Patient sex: M
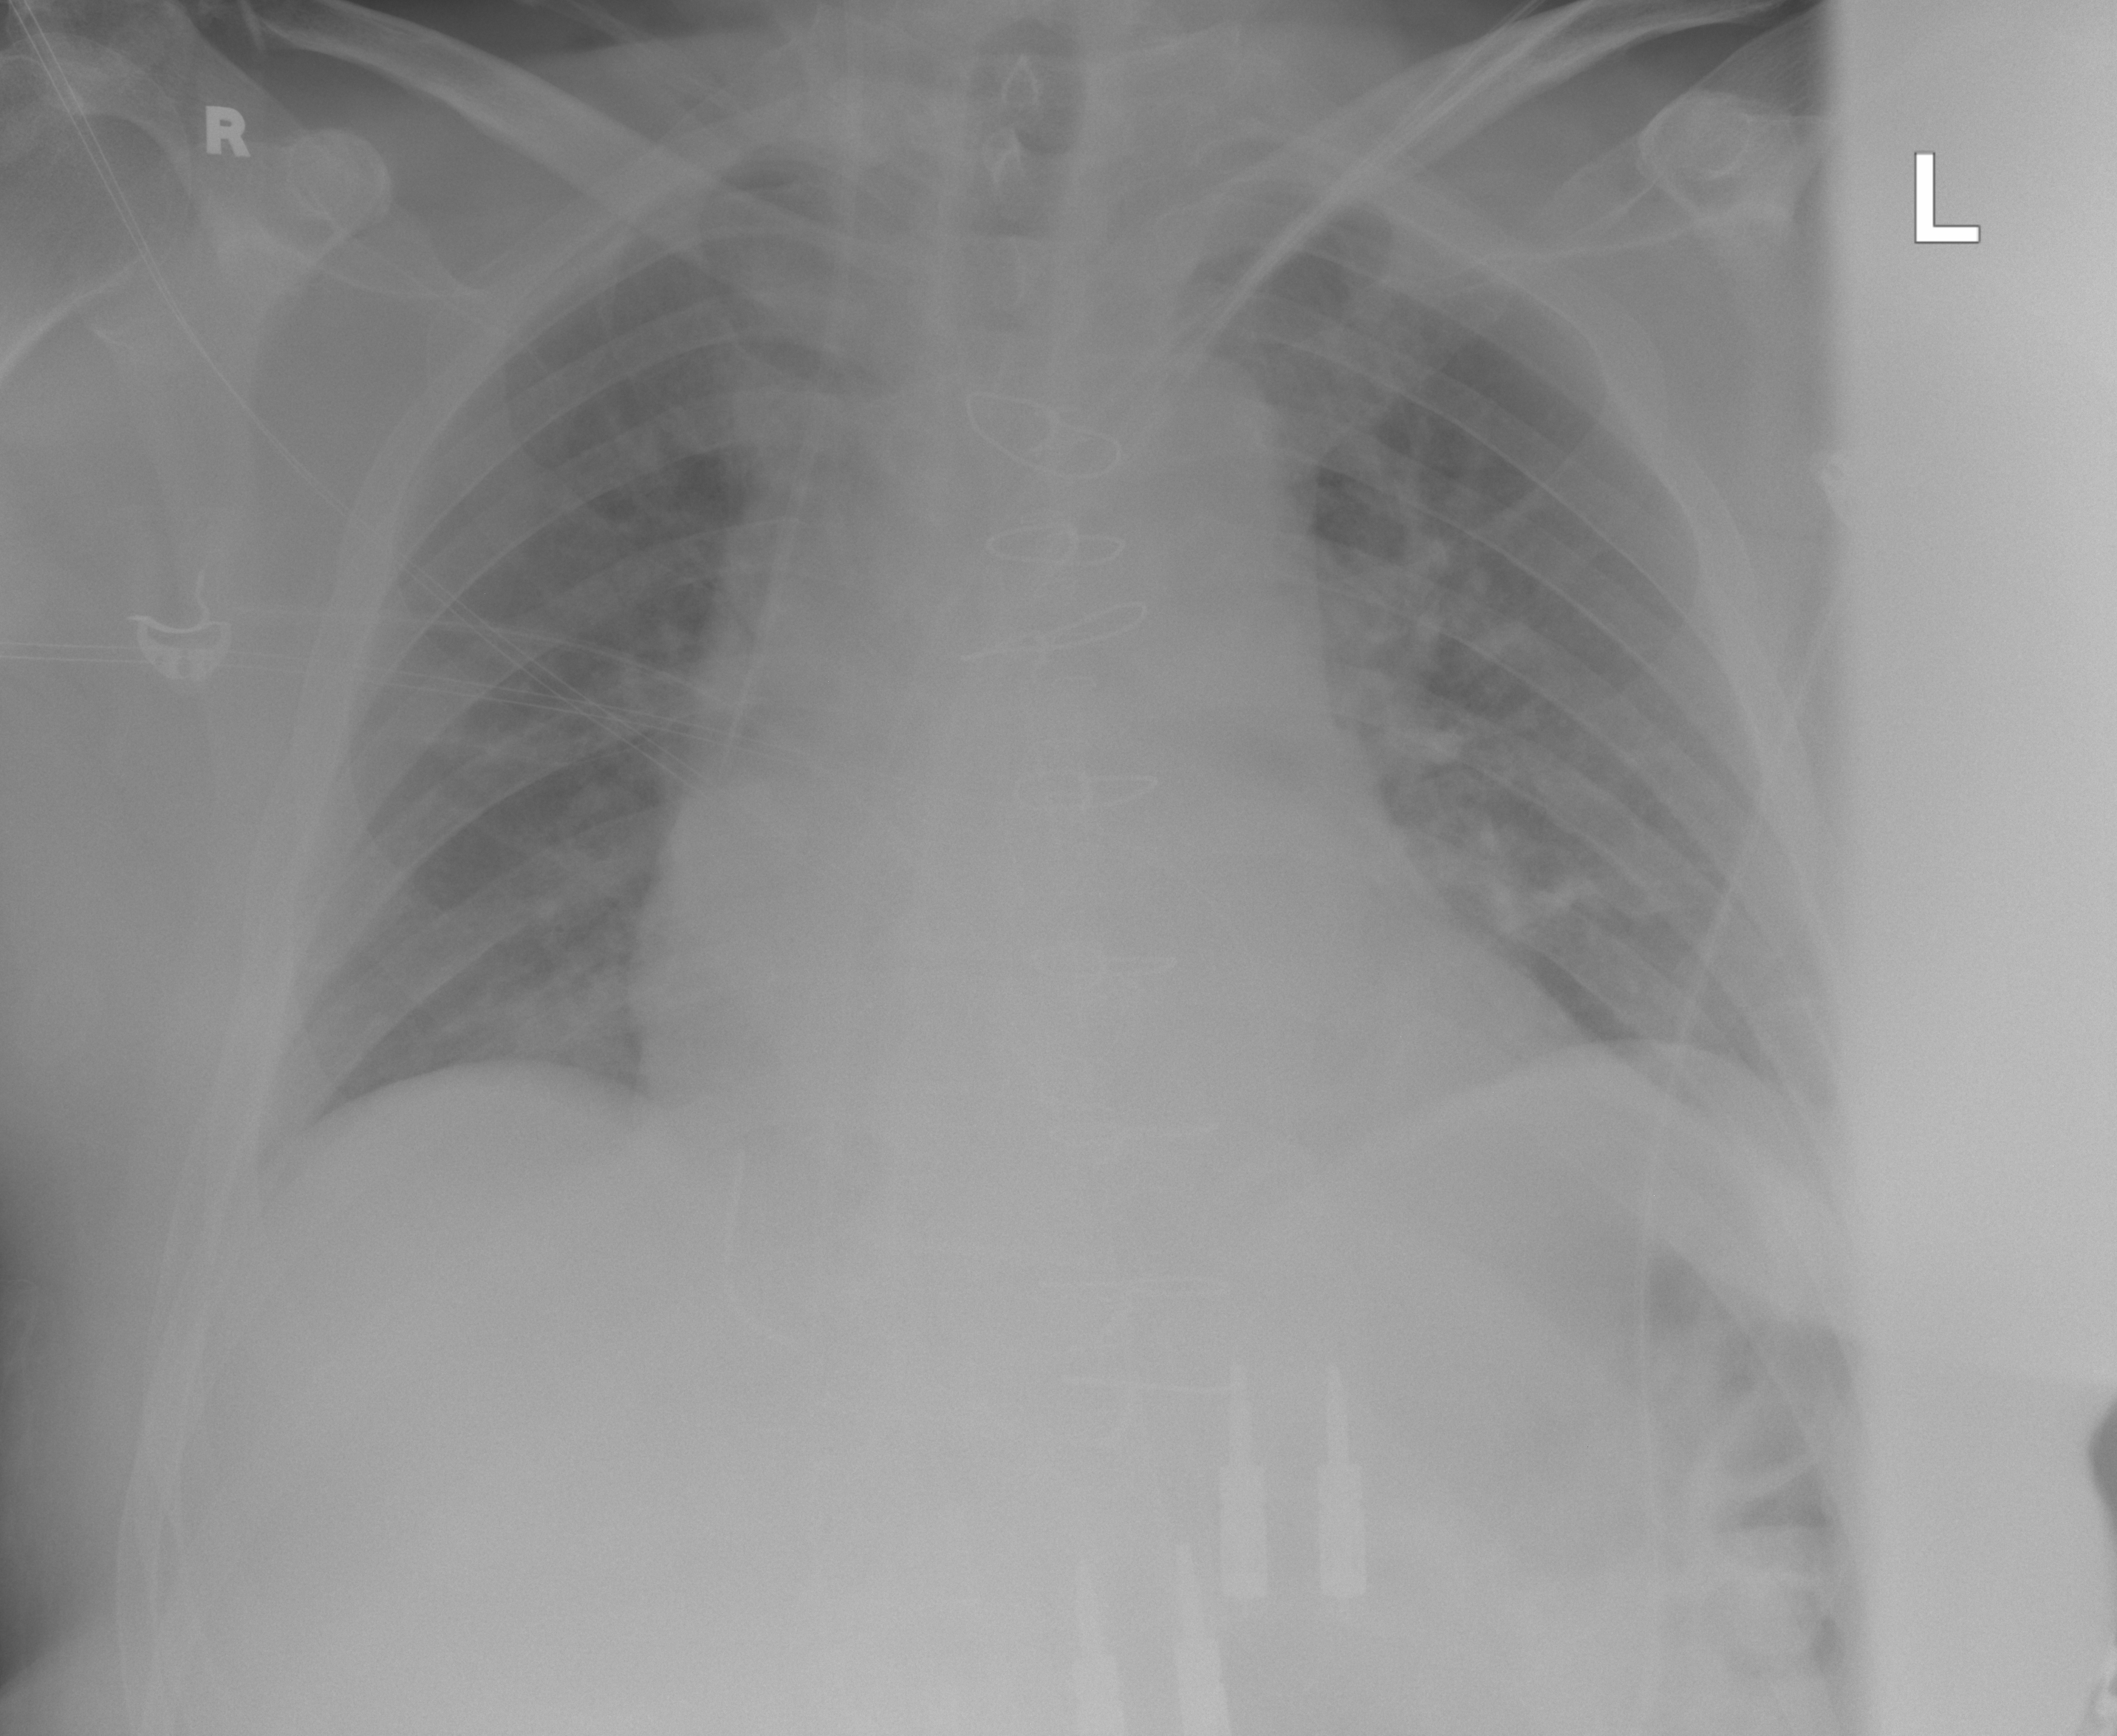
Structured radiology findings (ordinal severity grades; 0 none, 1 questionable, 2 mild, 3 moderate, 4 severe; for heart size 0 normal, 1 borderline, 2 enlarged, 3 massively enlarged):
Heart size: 0
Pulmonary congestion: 1
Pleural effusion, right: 0
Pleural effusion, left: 0
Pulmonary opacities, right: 0
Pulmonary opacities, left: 0
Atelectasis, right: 0
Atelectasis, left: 0